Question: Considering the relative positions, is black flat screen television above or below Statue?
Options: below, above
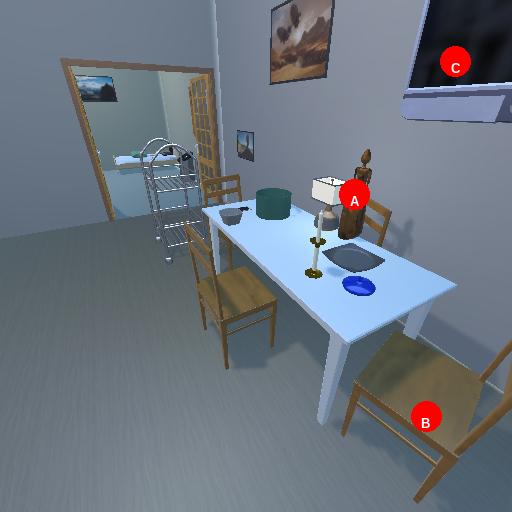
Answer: below